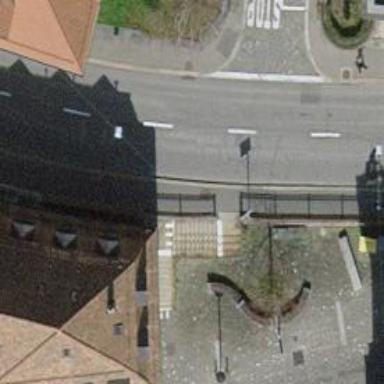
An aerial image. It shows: Footway made of paving stones.